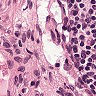
Metastatic tissue present: no